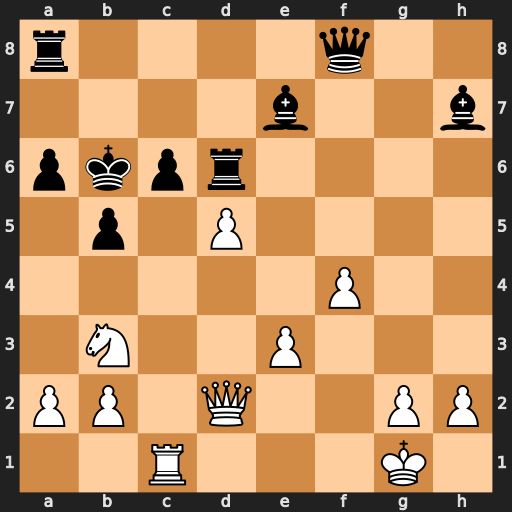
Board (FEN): r4q2/4b2b/pkpr4/1p1P4/5P2/1N2P3/PP1Q2PP/2R3K1
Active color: w
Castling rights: -
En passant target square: -
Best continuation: Qa5+ Kb7 Nc5+ Kc8 Qb6